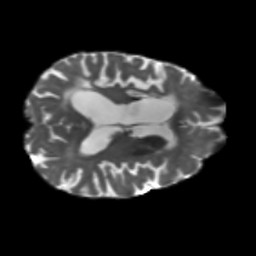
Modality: T2w
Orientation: axial
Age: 63
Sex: female
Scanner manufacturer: siemens
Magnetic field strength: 3 T
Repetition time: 5.47 s
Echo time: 0.0854 s